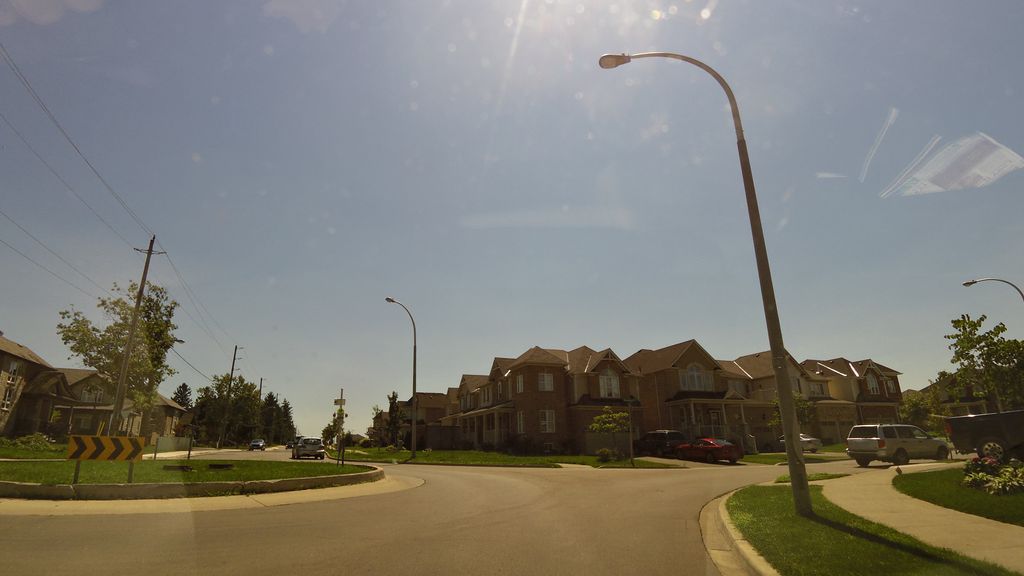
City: hamilton